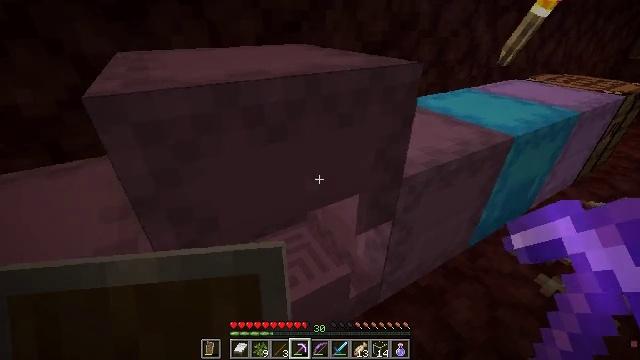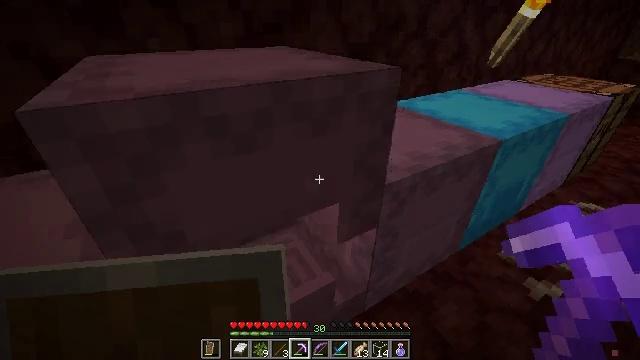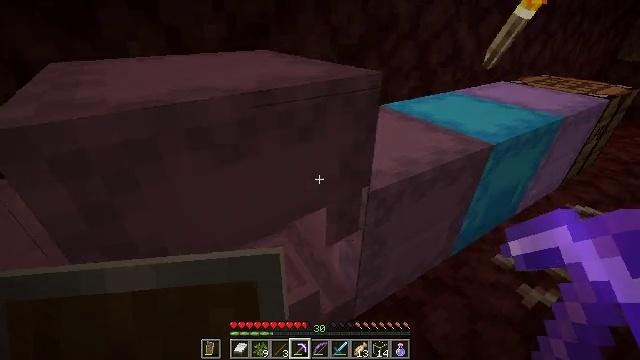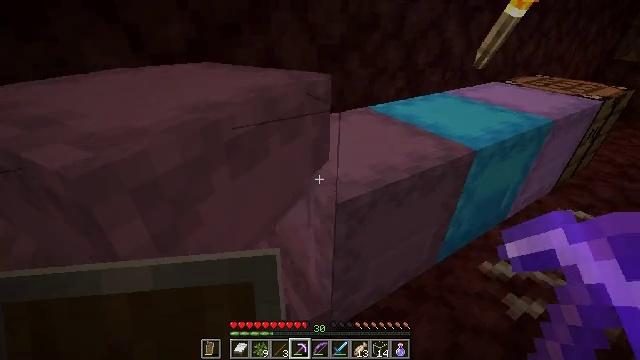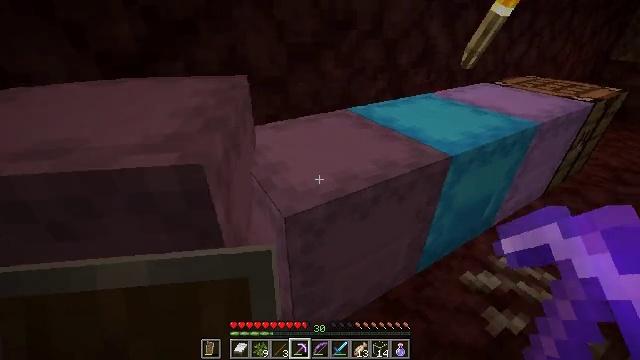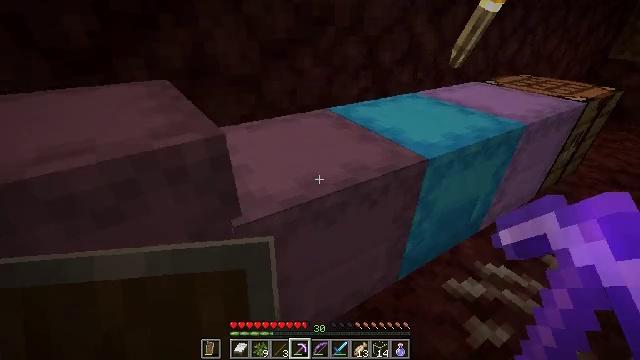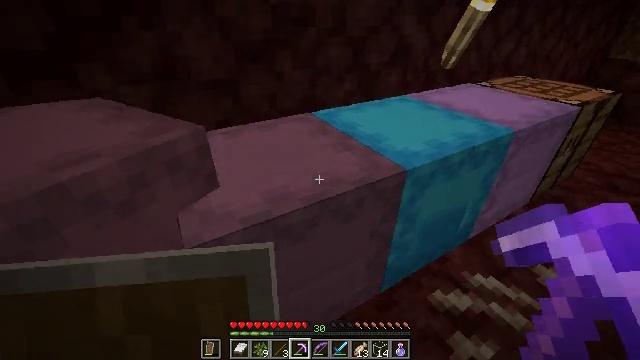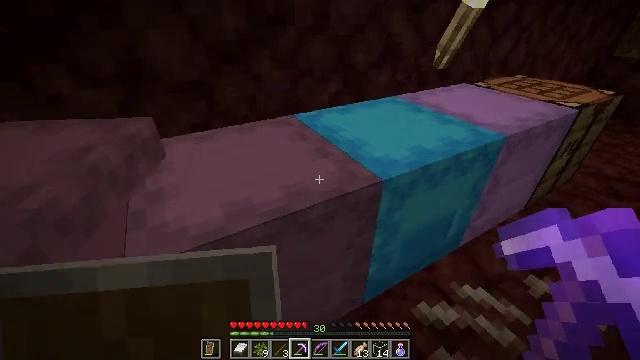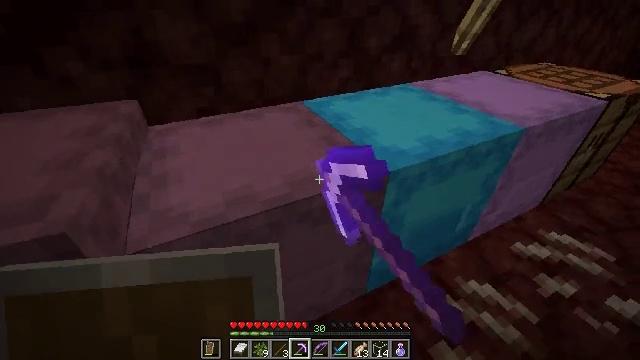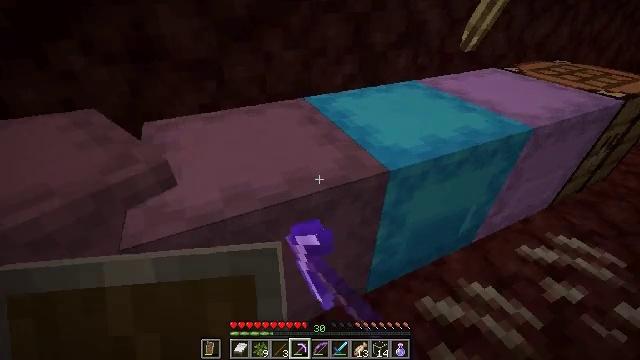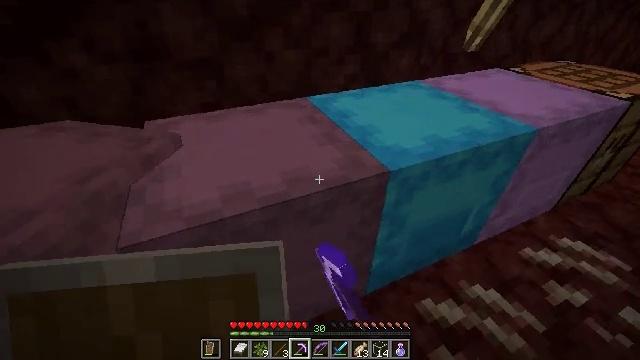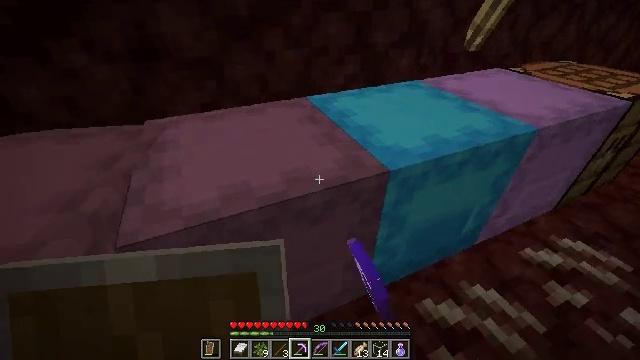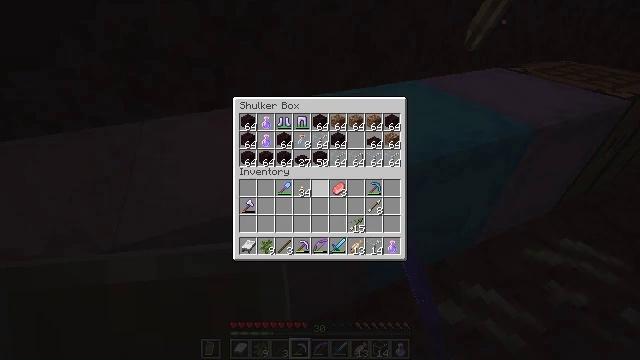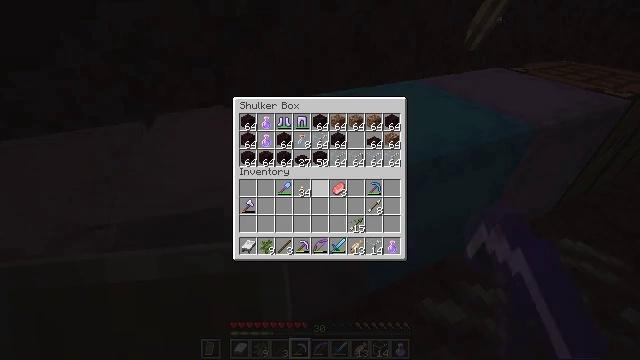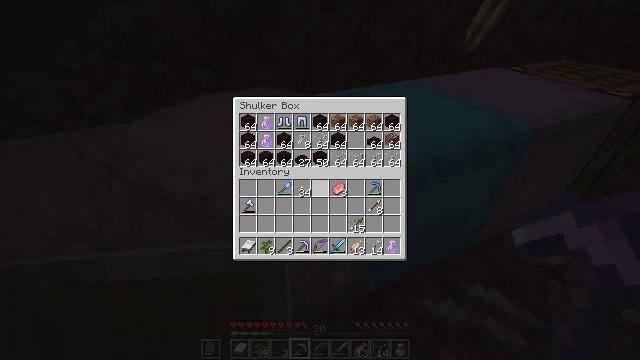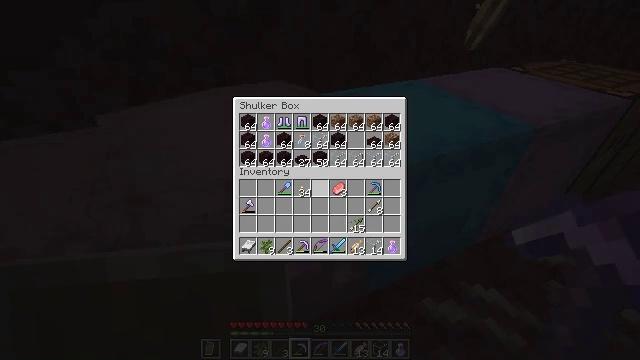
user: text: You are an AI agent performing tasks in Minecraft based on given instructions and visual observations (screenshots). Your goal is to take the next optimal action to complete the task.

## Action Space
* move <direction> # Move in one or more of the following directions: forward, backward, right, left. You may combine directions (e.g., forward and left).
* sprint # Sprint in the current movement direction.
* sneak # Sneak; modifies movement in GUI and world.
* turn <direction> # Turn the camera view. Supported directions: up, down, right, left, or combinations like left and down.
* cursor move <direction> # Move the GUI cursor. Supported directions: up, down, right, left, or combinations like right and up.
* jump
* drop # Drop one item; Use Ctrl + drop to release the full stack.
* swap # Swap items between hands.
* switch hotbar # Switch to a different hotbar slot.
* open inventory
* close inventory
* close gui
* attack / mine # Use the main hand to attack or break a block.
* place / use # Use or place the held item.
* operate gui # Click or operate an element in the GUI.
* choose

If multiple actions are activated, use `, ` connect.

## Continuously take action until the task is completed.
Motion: motion action
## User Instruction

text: Break the nether bricks in a fortress.
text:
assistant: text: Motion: move right
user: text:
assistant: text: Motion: move right
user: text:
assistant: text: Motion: move right
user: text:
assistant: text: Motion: move right
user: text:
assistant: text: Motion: move right
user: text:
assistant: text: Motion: move right
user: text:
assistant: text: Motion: use / place
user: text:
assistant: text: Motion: turn left and down, use / place
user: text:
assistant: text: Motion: turn left, use / place
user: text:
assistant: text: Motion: no_op
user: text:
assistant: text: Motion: no_op
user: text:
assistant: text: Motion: open gui
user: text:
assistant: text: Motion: no_op
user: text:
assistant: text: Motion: no_op
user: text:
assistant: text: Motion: no_op
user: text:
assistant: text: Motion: no_op
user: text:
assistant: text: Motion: no_op
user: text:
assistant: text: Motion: no_op
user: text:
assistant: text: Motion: no_op
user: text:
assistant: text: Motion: no_op
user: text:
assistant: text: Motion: no_op
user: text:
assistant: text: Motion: no_op
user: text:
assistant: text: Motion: no_op
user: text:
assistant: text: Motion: no_op
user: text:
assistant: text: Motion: no_op
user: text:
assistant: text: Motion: no_op
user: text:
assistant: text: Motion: no_op
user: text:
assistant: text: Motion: no_op
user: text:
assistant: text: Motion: no_op
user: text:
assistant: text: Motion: no_op